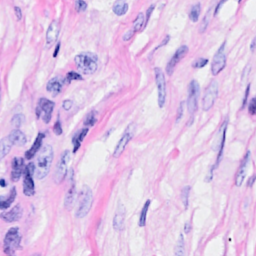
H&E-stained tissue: Breast